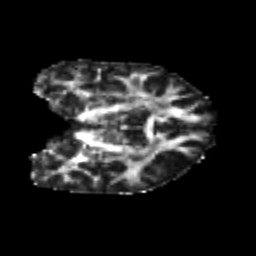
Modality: FA
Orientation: coronal
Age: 24
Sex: female
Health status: healthy
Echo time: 0.074 s